Interaction volume radius: 10 \u00c5
Interaction volume height: 30 \u00c5
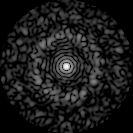
Disorder parameter: 0.8371